高一 · 立体几何学
如图, 四棱雉 $P-A B C D$ 中, $A B=A D=2 B C=2, B C / / A D, A B \perp A D, \triangle P B D$为正三角形.若 $P A=2 \sqrt{3}$, 且 $P A$ 与底面 $A B C D$ 所成角的正切值为 $\frac{\sqrt{2}}{2}$.

(1) 证明: 平面 $P A B \perp$ 平面 $P B C$;

（2） $E$ 是线段 $C D$ 上一点, 记 $\frac{D E}{D C}=\lambda(0<\lambda<1)$, 是否存在实数 $\lambda$, 使二面角 $P-A E-C$ 的余弦值为 $\frac{\sqrt{6}}{6}$ ? 若存在, 求出 $\lambda$ 的值; 若不存在, 请说明理由.
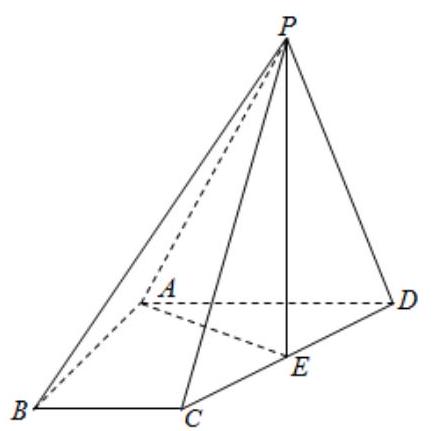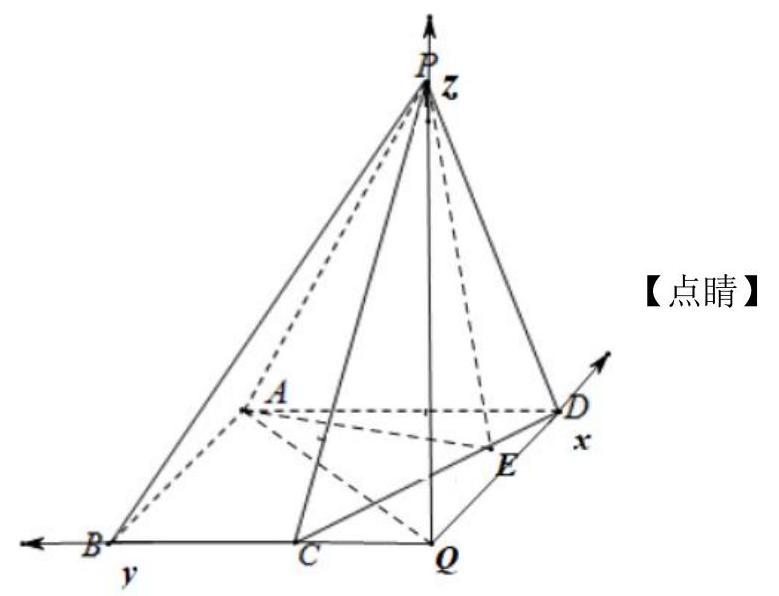
答案: ) 见解析; (2) 存在, $\lambda=\frac{2}{5}$
解析: 【分析】

（1）由勾股定理与正三角形的性质可证 $A B \perp P B$, 再由已知证得 $A B \perp B C$, 由线面垂直的判定定理与面面垂直的判定定理即可证得平面 $P A B \perp$ 平面 $P B C$;

(2) 作 $B C$ 延长线于点 $Q$, 且 $B Q=A D$, 由 (1) 可知, $Q D, Q P, Q B$ 两两垂直, 以它们所在直线分别做 $x$ 轴, $y$ 轴, $z$ 轴建立空间直角坐标系, 结合已知即可表示点 $Q, A, C$, $D, E$ 的坐标, 进而求得面 $P A E$ 与面 $A C E$ 的法向量, 利用向量的数量积求夹角与已知构建方程, 求得 $\lambda$ 的值.

【详解】

(1) 因为 $A B \perp A D, A B=A D=2$, 所以 $B D=2 \sqrt{2}$

又因为 $\triangle P B D$ 为正三角形, 所以 $P B=P D=B D=2 \sqrt{2}$

又 $A B=2, P A=2 \sqrt{3}$, 则 $A B^{2}+P B^{2}=4+8=12=P A^{2}$, 即 $A B \perp P B$

又因为 $A B \perp A D, B C / / A D$, 所以 $A B \perp B C$ 且 $P B \cap B C=B$

所以 $A B \perp$ 平面 $P B C$, 又因为 $A B \subset$ 平面 $P A B$

故平面 $P A B \perp$ 平面 $P B C$

(2) 作 $B C$ 延长线于点 $Q$, 且 $B Q=A D$, 由 (1) 可知, $Q D, Q P, Q B$ 两两垂直, 以它们所在直线分别做 $x$ 轴, $y$ 轴, $z$ 轴建立空间直角坐标系, 则 $Q(0,0,0), A(2,2,0), C(0,1,0), D(2,0,0)$由 $\frac{D E}{D C}=\lambda(0<\lambda<1)$, 可得 $E(2-2 \lambda, \lambda, 0)$, 所以

$$
\overrightarrow{A E}=(-2 \lambda, \lambda-2,0), \overrightarrow{A P}=(-2,-2,-2)
$$

设平面 $P A E$ 的法向量为 $\vec{m}=(x, y, z)$

则 $\left\{\begin{array}{l}\vec{m} \cdot \overrightarrow{A P}=0 \\ \vec{m} \cdot \overrightarrow{A E}=0\end{array}\right.$, 即 $\left\{\begin{array}{l}-2 x-2 y+2 z=0 \\ -2 \lambda x+(\lambda-2) y=0\end{array}\right.$, 令 $\mathrm{x}=1$, 解得 $\left\{\begin{array}{l}\mathrm{y}=\frac{2 \lambda}{\lambda-2} \\ z=\frac{3 \lambda-2}{\lambda-2}\end{array}\right.$
所以 $\vec{m}=\left(1, \frac{2 \lambda}{\lambda-2}, \frac{3 \lambda-2}{\lambda-2}\right)$, 显然 $\overrightarrow{Q P}=(0,0,2)$ 是平面 $A C E$ 的法向量

设二面角 $P-A E-C$ 为 $\theta$

则 $\cos \theta=\frac{\vec{m} \cdot \overrightarrow{Q P}}{|\vec{m}| \cdot|\overrightarrow{Q P}|}=\frac{\left|\frac{6 \lambda-4}{\lambda-2}\right|}{2 \sqrt{1+\left(\frac{2 \lambda}{\lambda-2}\right)^{2}+\left(\frac{3 \lambda-2}{\lambda-2}\right)^{2}}}=\frac{|3 \lambda-2|}{\sqrt{14 \lambda^{2}-16 \lambda+8}}$

依据题意有 $\frac{|3 \lambda-2|}{\sqrt{14 \lambda^{2}-16 \lambda+8}}=\frac{\sqrt{6}}{6}$, 解得 $\lambda=\frac{2}{5}$

本题考查空间中面面垂直的证明, 还考查了已知二面角的余弦值探究点的成立问题, 属于较难题.